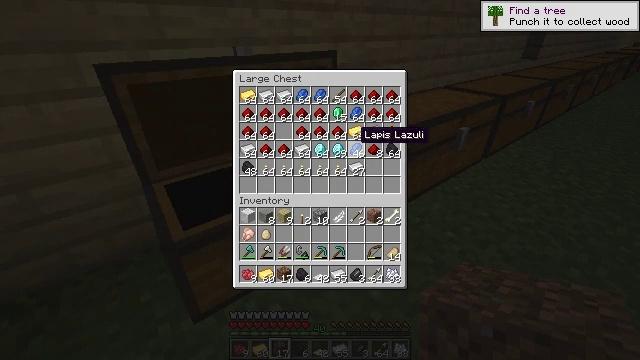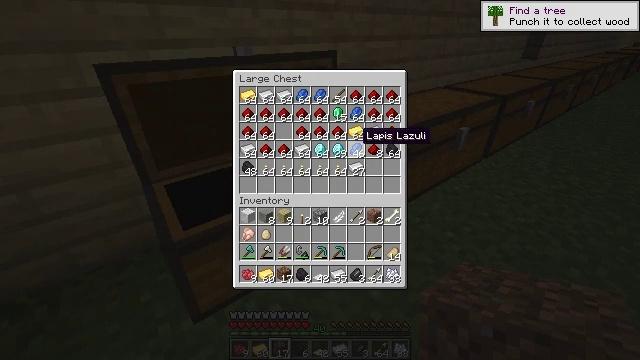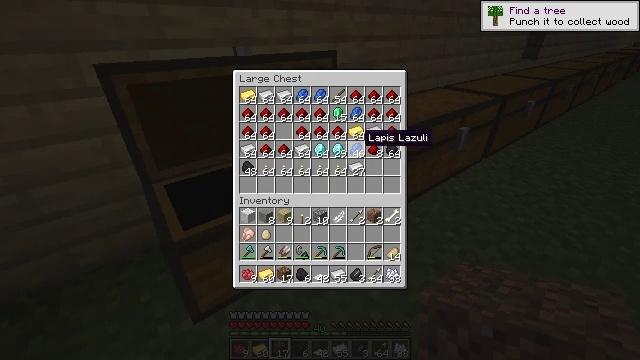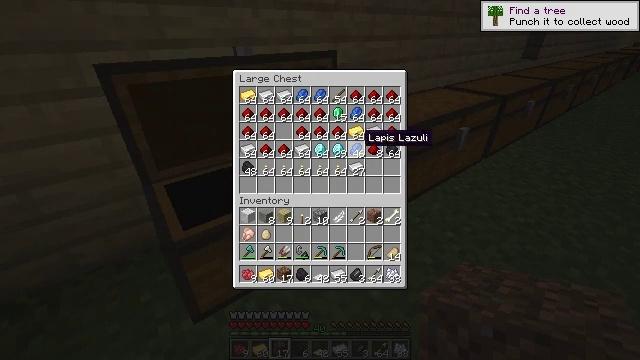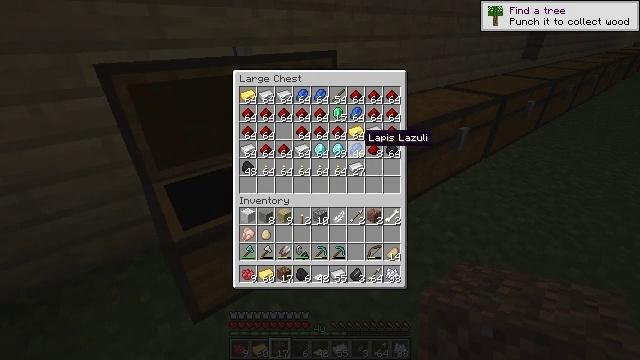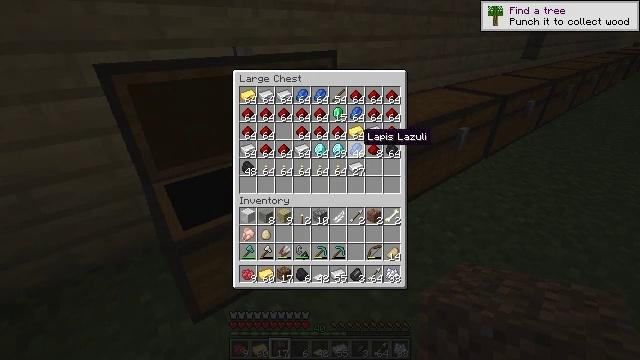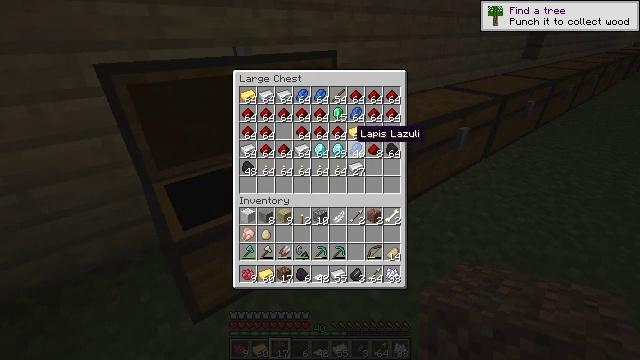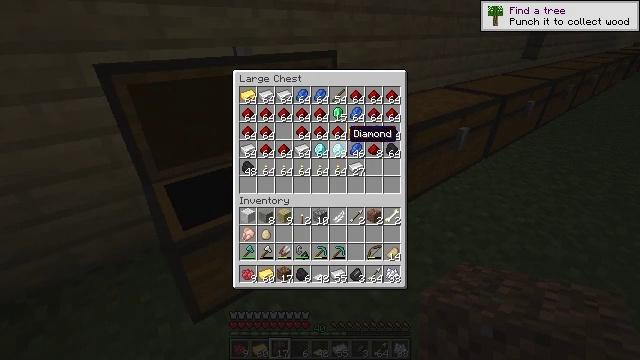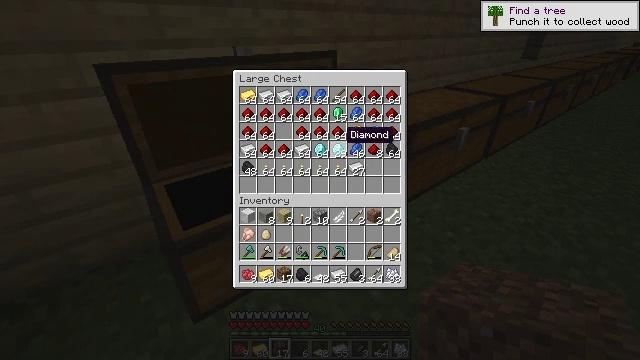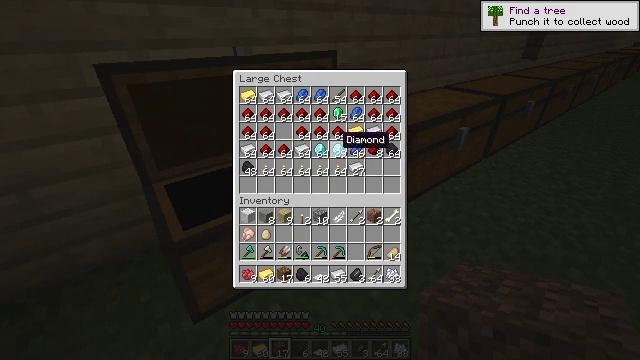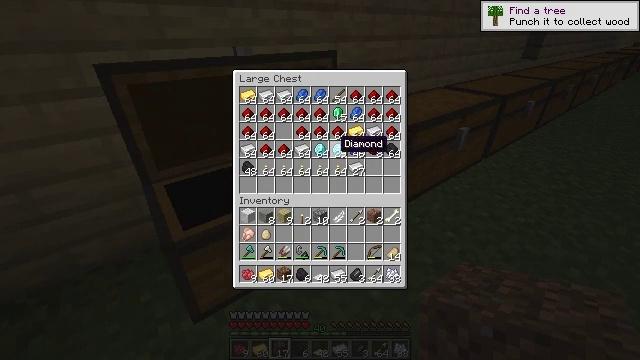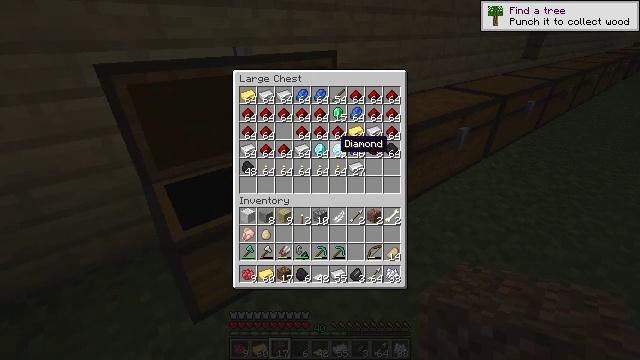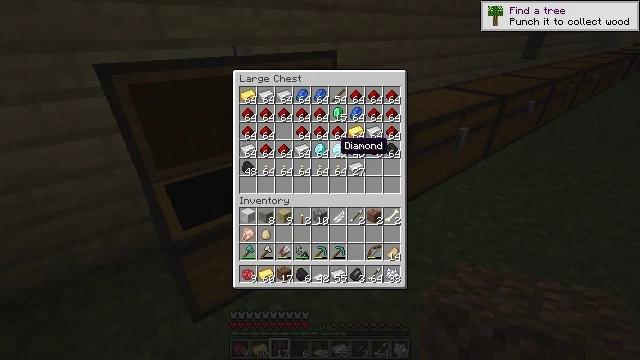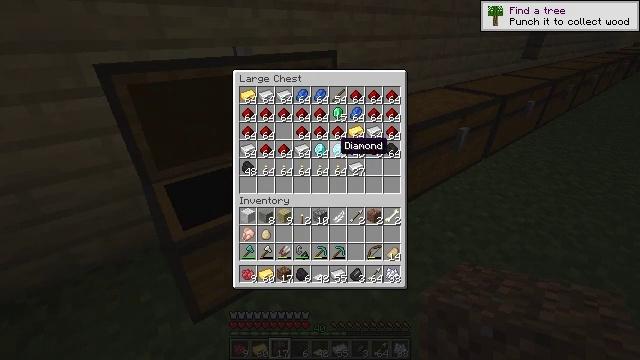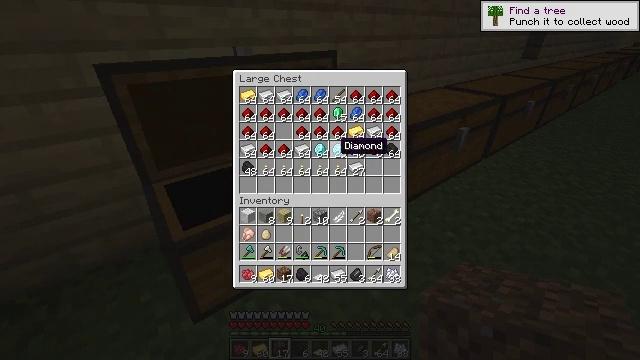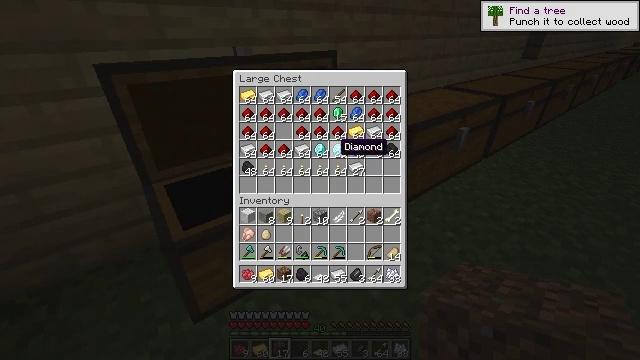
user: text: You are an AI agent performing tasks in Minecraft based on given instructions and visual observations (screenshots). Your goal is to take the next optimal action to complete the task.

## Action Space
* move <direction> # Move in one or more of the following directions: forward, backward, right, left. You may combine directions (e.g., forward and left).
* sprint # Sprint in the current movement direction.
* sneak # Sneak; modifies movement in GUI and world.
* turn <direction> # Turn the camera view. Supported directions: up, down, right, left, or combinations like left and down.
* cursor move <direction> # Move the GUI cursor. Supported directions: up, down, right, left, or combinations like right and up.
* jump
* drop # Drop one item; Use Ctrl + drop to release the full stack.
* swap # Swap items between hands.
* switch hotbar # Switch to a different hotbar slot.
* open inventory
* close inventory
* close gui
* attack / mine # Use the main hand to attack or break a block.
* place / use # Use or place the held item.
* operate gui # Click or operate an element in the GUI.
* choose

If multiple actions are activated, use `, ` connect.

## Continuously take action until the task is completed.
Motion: motion action
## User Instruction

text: Convert 9 ingots into a gold block in the crafting table.
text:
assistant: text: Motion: no_op
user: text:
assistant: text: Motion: no_op
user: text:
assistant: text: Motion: no_op
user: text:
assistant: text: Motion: no_op
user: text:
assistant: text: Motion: no_op
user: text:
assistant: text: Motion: cursor move left
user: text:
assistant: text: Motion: cursor move left
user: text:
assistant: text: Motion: no_op
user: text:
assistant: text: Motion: no_op
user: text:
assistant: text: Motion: no_op
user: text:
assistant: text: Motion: no_op
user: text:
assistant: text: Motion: no_op
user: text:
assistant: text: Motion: no_op
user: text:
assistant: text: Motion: no_op
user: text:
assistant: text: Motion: no_op
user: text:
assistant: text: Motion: no_op
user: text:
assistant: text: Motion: no_op
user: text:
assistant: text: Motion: no_op
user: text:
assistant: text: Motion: no_op
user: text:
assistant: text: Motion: no_op
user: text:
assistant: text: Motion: no_op
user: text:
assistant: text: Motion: no_op
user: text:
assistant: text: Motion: no_op
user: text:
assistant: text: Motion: no_op
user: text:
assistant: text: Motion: no_op
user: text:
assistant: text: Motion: no_op
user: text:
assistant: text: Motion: no_op
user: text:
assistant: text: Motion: no_op
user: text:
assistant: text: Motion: no_op
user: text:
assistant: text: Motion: no_op